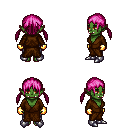
a pixel art fantasy rpg character, female body template, orc, green skin, brown robe, metal pants, pink twin-tailed hairstyle, gold gloves, metal boots, four views (front, back, left, right), 2x2 character sprite sheet, small pixel art, hard edges, no anti-aliasing